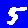
Digit: 5